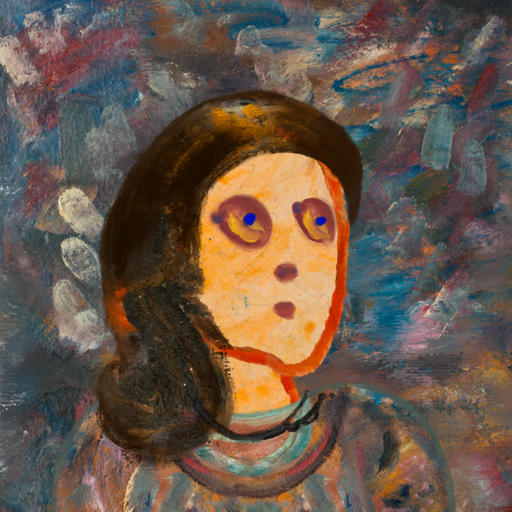
Background: Boggyland, Head And Neck Side: Experience, Face Side: Mother_And_Son_Son, Bust: Boggyland, Hair Side: Gypsy_Queen, Head Accessory: Blank, Second Necklace: Blank, Necklace: Orphan, Baby: Blank